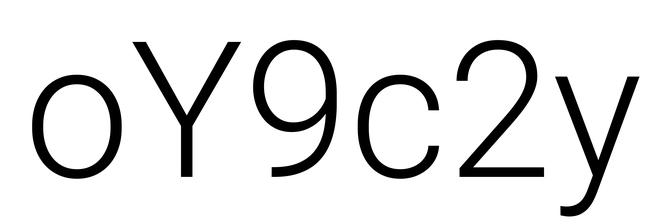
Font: Roboto_Light